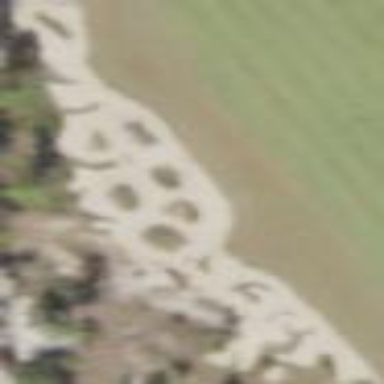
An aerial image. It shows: Bunker on golf course.